Question: Mongodb's documentation does not seem to cover this. After several hours of mixing different commands I stand defeated.
I have hundreds of documents inside a collection in a mongodb database. In every document I have an array called "hashes", in most documents this array contains a list of hashes (MD5, SHA1 etc...). I want to export all these hashes to a text file, or list them all in a GUI/terminal.
I've included an image where what I want to export is highlighted in yellow.

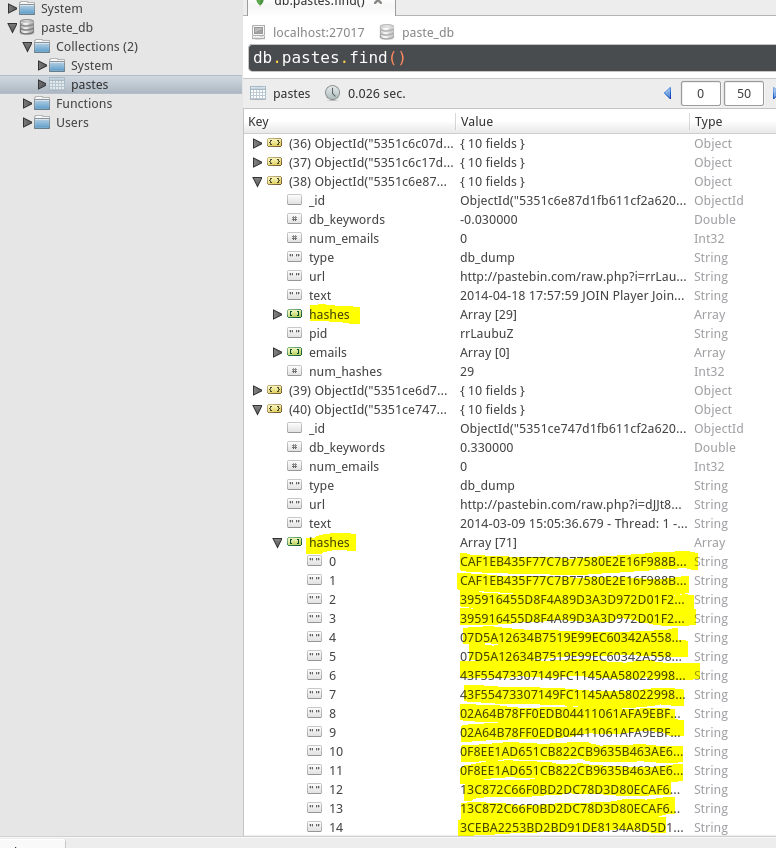
Answer: This command was derived from the documentation Lalit Agarwal provided. It does exactly what I wanted.
./mongoexport --port 27017 -db paste_db -collection pastes --fields hashes --csv > out.csv